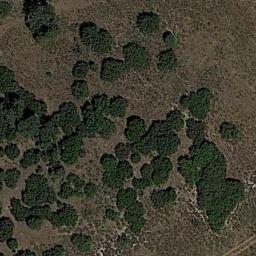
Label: chaparral